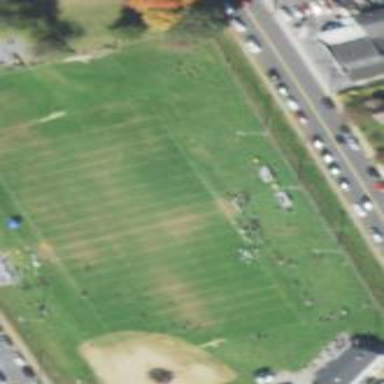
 also described as multi-use field by the Hokendauqua Athletic Association. This field was previously known as the Hokendauqua High School Football Field."